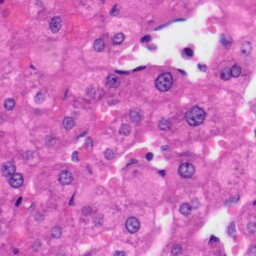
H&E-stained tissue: Liver